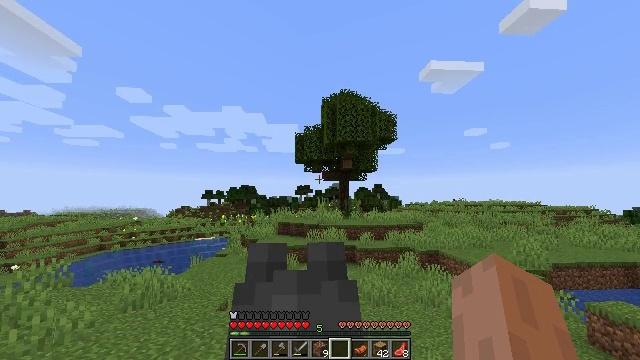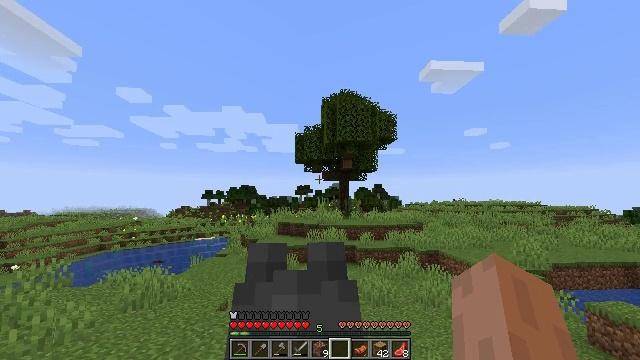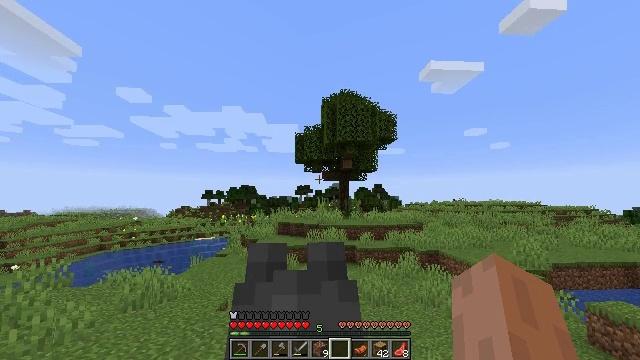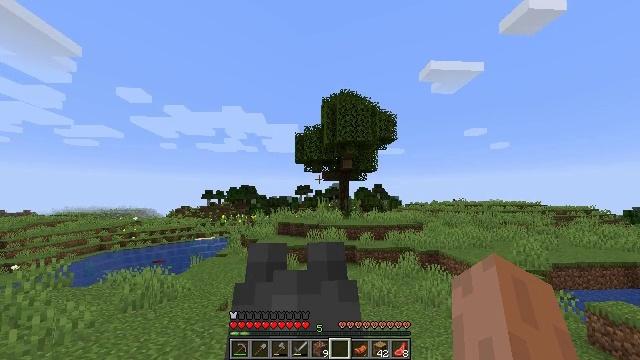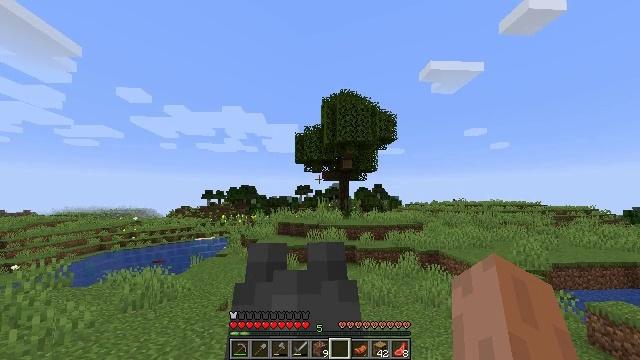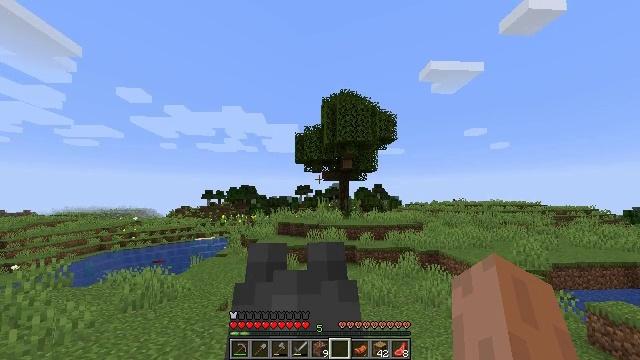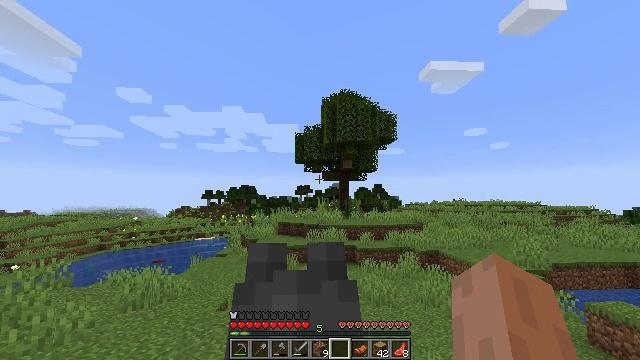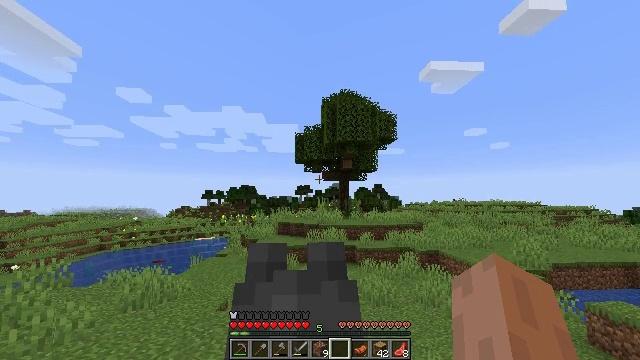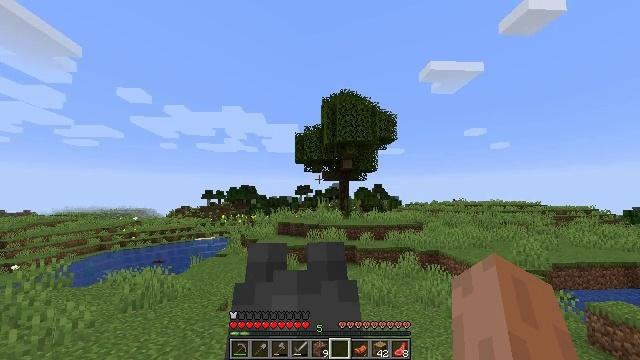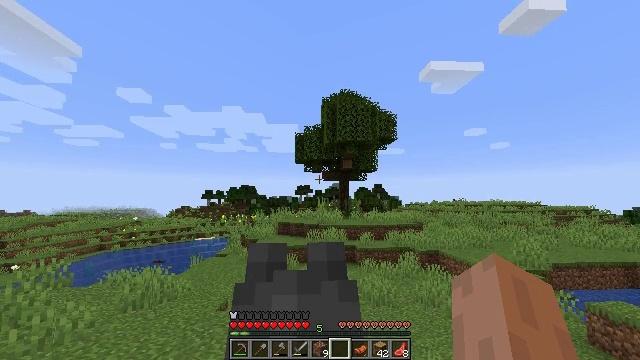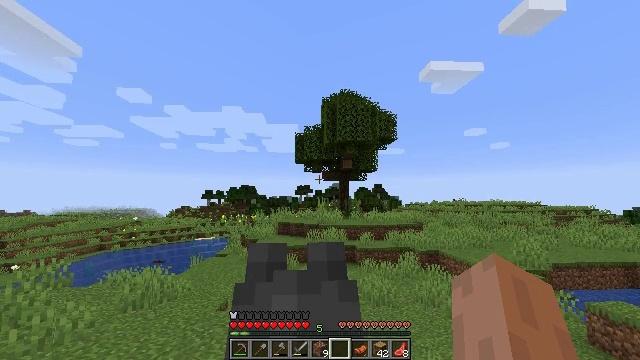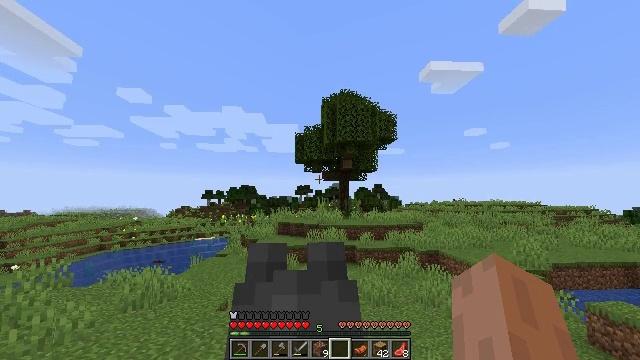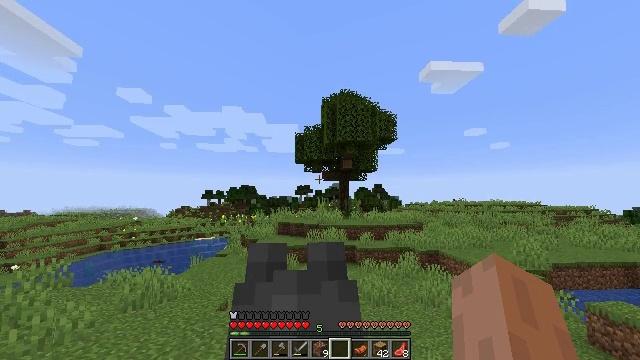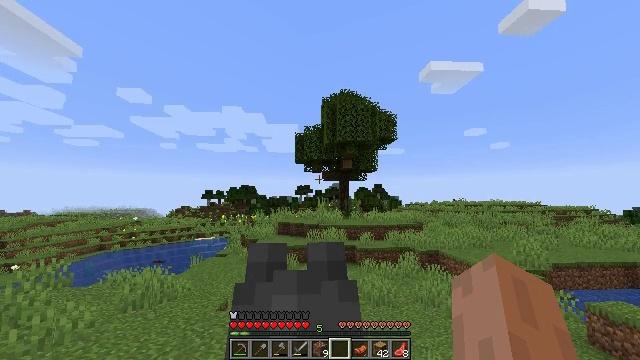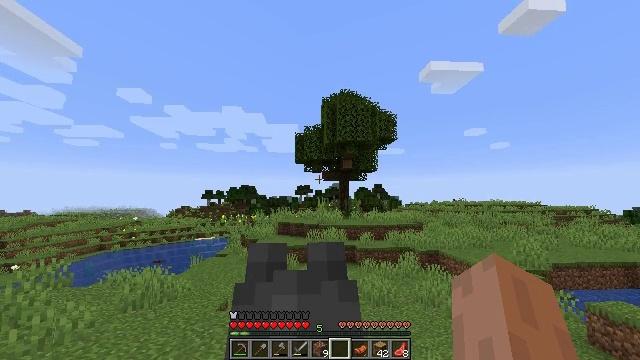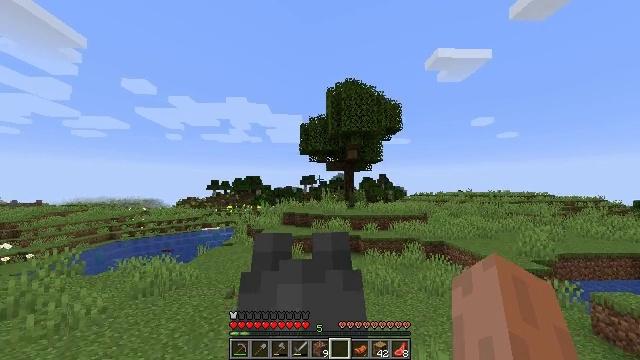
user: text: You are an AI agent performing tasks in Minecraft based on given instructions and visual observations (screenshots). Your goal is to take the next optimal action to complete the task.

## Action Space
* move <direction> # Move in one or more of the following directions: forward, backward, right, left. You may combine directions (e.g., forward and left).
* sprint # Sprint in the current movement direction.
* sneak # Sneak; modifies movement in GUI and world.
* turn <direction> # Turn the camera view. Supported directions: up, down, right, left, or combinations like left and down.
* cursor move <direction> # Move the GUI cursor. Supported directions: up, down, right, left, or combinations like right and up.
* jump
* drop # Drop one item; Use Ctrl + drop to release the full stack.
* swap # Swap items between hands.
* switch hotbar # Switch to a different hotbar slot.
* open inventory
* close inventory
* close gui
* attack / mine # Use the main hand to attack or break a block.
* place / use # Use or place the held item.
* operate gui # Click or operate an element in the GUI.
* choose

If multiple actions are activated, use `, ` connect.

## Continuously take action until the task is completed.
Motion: motion action
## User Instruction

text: Collect coarse dirt blocks.
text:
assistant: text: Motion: no_op
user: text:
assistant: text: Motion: no_op
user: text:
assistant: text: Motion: no_op
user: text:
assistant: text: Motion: no_op
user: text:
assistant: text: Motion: no_op
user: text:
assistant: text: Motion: no_op
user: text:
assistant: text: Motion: no_op
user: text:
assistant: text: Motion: no_op
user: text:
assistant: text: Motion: no_op
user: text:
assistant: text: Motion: no_op
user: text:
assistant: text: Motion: no_op
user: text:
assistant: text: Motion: no_op
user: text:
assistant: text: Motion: no_op
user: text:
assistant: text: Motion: no_op
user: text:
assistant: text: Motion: turn left and down
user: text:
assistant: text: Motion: turn left and down
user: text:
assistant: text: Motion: turn left and down
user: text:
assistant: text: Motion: turn left and down
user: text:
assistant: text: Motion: turn up
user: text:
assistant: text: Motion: no_op
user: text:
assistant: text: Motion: no_op
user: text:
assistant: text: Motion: no_op
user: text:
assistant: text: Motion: no_op
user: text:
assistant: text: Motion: no_op
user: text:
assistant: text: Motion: no_op
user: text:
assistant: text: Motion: turn down
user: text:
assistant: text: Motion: turn left and down
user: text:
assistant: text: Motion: turn left and down
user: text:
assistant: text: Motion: turn left
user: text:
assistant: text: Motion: turn left and up